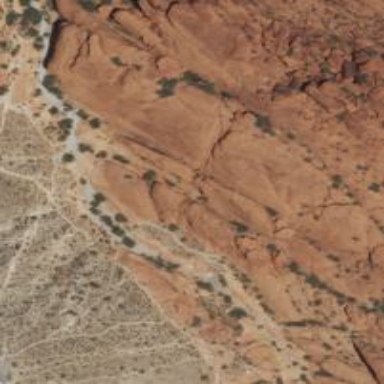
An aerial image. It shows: Red cliff in the natural landscape.